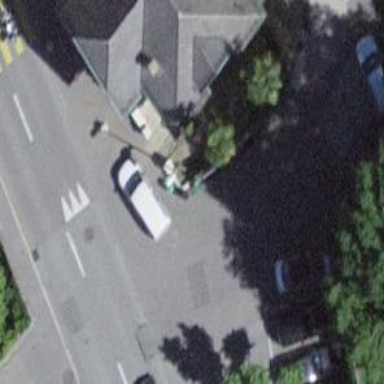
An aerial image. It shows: Post box is visible.